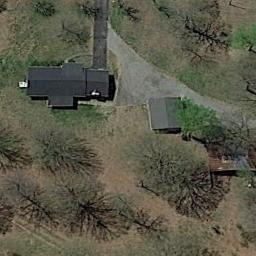
Label: residential